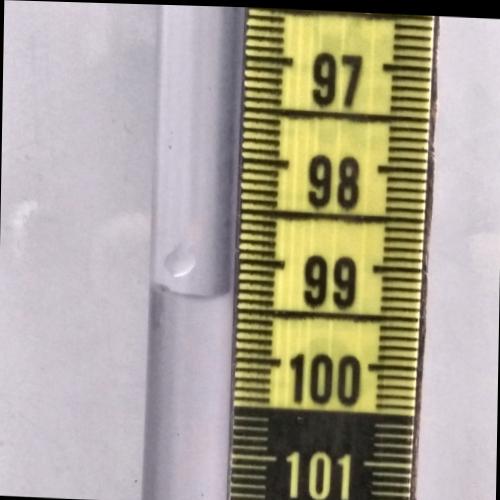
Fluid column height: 99.4 cm